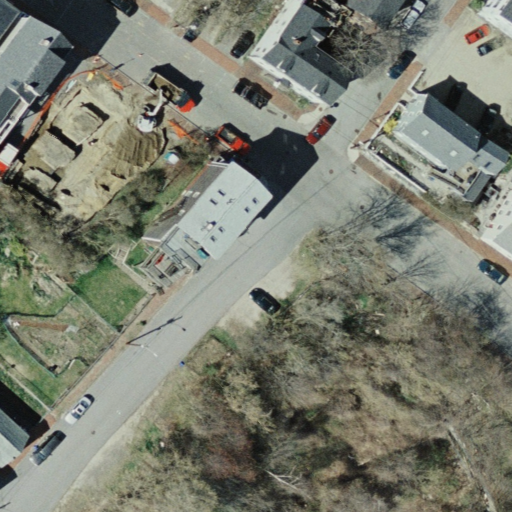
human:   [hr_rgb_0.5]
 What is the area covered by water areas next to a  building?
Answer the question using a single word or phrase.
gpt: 0m2

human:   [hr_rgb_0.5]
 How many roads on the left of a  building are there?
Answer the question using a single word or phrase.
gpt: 2

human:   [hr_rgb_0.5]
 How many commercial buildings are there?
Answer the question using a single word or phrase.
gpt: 0

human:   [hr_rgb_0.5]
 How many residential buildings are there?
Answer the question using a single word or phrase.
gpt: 4

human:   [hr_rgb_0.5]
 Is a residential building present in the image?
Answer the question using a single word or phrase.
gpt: yes

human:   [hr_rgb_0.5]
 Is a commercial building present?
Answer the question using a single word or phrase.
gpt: no

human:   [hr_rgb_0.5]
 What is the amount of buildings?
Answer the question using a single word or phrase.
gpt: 4

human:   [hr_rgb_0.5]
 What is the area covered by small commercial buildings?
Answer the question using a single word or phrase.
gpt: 0m2

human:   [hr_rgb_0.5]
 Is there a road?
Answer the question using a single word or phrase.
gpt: yes

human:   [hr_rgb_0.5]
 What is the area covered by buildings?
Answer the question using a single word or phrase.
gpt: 482m2

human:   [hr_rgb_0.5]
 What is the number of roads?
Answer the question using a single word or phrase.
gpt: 2

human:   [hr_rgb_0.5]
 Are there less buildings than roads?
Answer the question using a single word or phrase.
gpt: no

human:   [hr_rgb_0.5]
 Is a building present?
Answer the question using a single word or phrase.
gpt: yes

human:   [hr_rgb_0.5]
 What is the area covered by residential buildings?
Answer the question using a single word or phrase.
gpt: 482m2

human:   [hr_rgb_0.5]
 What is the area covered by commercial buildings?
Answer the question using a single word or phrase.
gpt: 0m2

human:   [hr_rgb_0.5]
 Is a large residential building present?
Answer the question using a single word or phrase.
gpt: no

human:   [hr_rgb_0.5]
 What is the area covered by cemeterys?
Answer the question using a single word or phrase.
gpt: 0m2

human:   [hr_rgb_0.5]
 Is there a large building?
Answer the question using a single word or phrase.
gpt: no

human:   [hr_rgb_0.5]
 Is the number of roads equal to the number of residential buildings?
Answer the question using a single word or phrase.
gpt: no

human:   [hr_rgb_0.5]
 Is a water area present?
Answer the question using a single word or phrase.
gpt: no

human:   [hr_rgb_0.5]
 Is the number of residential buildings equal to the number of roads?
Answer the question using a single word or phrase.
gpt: no

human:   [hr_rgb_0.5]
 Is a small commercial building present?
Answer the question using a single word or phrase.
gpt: no

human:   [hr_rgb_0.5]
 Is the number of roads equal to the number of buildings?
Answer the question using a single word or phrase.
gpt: no

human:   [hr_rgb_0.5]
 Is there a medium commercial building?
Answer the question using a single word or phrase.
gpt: no

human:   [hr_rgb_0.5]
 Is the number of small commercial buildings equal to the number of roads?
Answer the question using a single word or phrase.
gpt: no

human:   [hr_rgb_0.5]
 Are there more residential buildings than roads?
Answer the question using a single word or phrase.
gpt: yes

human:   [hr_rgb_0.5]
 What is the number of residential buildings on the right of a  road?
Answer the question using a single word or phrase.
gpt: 4

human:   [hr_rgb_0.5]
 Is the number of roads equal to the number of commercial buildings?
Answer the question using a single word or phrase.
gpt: no

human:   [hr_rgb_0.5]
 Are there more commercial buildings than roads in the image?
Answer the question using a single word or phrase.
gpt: no

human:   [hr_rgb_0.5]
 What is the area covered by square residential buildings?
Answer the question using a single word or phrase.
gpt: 0m2

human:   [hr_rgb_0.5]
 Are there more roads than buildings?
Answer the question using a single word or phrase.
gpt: no

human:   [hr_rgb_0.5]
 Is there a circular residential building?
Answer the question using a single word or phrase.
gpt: no

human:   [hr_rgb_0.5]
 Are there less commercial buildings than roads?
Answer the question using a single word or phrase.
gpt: yes

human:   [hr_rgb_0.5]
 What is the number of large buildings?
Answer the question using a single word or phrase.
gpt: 0

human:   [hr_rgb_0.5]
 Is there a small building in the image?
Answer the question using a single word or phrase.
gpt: yes

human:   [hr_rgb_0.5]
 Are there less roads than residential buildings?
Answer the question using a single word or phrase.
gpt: yes

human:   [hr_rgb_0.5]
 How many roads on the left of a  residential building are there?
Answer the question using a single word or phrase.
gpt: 2

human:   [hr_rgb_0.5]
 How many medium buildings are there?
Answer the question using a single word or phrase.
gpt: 2

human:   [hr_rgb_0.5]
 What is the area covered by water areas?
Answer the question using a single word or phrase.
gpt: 0m2

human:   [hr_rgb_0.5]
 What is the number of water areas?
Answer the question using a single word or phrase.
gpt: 0

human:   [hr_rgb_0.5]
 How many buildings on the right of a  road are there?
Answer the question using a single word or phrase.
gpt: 4

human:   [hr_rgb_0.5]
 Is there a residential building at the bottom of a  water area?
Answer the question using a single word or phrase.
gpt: no

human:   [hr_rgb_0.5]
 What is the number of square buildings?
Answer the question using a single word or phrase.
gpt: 0

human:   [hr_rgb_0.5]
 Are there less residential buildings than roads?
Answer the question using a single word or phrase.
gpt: no

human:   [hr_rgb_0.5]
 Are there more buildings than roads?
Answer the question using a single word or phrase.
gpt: yes

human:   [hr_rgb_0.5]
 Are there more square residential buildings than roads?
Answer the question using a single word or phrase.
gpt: no

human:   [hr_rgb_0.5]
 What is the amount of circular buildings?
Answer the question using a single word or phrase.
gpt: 0

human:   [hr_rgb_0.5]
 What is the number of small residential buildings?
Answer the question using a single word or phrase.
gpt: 2

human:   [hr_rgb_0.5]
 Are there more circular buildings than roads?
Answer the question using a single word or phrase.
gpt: no

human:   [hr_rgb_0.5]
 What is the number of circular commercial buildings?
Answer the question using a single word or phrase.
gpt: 0

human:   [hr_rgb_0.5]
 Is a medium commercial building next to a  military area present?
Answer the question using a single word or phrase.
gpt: no

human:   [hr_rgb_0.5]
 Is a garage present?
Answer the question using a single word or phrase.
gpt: no

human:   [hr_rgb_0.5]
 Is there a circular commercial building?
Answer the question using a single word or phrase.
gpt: no

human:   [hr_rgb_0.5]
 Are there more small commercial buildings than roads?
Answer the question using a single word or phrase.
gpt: no

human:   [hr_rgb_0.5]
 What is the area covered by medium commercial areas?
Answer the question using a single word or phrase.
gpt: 0m2

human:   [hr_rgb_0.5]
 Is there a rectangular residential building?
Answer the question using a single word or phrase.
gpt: yes

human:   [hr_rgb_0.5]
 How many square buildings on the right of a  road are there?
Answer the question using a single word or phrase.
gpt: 0

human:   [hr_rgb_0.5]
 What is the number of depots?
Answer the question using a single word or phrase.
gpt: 0

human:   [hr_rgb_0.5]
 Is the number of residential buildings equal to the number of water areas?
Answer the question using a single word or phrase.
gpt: no

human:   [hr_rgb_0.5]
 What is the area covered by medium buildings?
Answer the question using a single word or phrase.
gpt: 342m2

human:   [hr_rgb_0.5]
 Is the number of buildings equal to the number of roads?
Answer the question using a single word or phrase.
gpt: no

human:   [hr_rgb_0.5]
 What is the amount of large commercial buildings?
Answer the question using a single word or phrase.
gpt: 0

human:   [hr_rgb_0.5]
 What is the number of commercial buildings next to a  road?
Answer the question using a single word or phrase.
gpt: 0

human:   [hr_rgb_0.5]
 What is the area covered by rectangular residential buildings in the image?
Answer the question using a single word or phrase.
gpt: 322m2